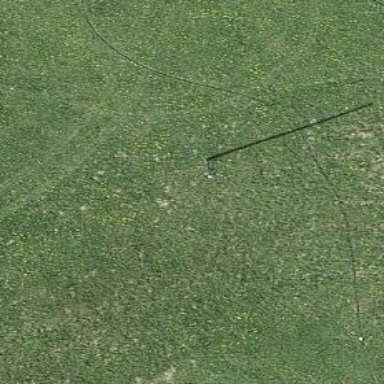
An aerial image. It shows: Minor power line.